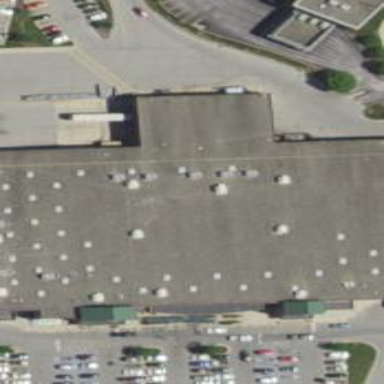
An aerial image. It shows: Supermarket located in building.